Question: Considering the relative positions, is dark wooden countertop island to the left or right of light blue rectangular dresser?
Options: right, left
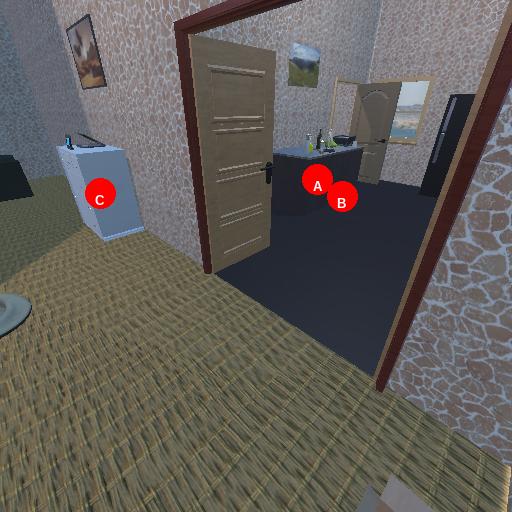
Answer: right